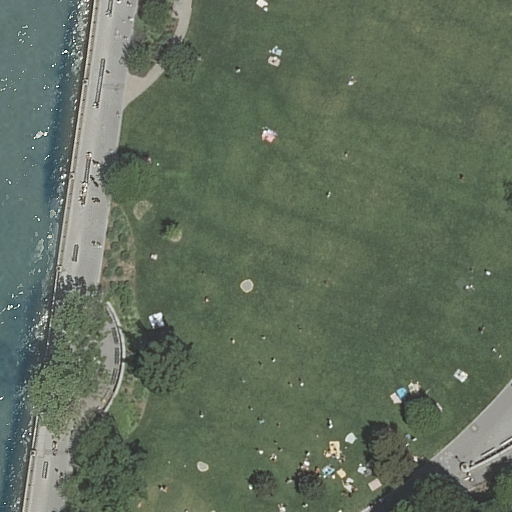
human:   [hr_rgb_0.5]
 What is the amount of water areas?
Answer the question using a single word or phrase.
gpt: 1

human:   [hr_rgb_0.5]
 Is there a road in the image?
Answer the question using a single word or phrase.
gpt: yes

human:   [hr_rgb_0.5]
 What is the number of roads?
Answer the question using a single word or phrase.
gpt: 4

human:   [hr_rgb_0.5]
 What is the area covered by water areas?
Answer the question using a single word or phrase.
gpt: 1251m2

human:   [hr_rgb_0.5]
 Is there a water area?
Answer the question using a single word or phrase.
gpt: yes

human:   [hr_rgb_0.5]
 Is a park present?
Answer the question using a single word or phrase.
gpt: yes

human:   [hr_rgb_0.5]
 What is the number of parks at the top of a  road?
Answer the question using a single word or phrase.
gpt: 0

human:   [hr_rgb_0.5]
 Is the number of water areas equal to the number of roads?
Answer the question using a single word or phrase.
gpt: no

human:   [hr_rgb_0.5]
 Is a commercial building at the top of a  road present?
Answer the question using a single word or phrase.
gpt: no

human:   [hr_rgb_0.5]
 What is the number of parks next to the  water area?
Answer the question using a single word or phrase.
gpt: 1

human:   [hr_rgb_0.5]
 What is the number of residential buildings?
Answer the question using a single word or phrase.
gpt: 0

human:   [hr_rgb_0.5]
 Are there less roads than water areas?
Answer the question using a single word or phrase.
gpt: no

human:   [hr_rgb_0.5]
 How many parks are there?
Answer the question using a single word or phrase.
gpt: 1

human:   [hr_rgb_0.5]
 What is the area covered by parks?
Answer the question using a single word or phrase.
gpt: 7881m2

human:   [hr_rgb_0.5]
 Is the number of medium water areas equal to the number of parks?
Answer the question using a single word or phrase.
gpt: no

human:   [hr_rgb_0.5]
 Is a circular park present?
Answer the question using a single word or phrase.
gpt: no

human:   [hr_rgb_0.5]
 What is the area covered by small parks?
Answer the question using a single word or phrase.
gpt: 0m2

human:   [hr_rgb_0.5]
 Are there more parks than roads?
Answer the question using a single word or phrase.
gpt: no

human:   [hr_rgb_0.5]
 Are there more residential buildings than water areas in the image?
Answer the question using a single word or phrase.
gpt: no

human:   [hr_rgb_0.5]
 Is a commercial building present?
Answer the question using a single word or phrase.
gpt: no

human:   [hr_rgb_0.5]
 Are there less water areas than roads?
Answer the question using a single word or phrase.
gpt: yes

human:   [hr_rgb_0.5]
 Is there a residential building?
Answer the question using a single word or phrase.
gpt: no

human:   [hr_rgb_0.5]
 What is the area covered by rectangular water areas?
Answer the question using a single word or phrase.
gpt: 1251m2

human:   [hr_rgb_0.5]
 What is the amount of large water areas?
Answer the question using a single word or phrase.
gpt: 1

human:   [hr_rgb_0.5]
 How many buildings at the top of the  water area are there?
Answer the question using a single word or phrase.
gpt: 0

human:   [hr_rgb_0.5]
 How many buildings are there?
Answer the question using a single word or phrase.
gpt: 0

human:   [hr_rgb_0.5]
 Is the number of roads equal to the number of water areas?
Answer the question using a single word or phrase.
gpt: no

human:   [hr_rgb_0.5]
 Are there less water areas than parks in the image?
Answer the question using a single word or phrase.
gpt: no

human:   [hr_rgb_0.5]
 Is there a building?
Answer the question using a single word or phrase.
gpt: no

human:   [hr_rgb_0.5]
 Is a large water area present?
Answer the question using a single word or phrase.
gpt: yes

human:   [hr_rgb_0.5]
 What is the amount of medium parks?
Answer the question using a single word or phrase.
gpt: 0

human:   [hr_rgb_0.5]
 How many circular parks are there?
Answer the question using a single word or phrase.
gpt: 0

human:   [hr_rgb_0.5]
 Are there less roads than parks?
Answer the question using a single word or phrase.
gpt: no

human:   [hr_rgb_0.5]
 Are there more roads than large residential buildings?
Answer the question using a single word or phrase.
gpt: yes

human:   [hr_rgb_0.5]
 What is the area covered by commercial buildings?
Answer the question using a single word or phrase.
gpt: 0m2

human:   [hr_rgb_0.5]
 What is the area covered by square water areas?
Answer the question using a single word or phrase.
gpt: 0m2

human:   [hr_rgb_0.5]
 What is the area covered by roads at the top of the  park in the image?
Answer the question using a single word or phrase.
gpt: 0m2

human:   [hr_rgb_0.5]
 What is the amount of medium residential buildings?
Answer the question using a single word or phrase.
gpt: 0

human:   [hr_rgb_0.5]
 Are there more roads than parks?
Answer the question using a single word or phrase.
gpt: yes

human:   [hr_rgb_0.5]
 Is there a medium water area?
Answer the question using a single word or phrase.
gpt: no

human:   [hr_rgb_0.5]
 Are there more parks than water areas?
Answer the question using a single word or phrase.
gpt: no

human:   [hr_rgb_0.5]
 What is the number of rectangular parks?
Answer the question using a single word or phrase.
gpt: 0

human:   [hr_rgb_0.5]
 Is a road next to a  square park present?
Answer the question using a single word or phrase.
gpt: no

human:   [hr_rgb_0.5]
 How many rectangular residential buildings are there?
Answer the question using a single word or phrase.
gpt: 0

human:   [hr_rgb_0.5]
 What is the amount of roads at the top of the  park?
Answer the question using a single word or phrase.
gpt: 4

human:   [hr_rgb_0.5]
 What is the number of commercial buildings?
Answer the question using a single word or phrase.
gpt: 0

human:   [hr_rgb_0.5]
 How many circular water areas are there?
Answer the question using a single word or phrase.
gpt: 0

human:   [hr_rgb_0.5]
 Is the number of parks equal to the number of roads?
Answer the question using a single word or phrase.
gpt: no

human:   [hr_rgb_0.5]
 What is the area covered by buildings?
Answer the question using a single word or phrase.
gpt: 0m2

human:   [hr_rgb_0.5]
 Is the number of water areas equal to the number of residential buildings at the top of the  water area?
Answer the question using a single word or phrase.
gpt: no

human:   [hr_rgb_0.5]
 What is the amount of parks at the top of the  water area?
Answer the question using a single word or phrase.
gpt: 0

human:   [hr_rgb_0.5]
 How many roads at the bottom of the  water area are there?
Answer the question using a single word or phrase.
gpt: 2

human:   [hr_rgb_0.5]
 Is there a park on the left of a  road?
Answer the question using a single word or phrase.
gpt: no

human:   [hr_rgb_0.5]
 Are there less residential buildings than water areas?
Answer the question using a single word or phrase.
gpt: yes

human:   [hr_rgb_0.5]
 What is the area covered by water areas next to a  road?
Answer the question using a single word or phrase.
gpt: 1251m2

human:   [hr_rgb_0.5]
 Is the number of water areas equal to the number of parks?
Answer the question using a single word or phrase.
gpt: yes

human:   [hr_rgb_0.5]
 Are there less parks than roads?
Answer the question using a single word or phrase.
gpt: yes

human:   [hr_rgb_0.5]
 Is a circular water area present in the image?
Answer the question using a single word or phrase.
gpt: no

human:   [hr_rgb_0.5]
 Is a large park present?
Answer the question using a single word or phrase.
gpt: yes

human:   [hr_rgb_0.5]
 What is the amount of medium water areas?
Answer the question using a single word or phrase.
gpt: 0

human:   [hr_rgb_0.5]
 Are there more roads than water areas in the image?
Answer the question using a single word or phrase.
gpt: yes

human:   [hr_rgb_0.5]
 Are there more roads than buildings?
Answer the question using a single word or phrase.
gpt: yes

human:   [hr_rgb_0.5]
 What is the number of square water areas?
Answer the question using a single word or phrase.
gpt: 0

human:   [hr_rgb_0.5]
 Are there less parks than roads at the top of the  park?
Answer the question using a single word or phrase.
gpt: yes